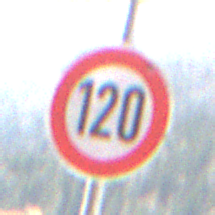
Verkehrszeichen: Geschwindigkeit120
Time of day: Midday
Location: Outdoor (Nature)
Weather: PartlyCloudy
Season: NotSpecified
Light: Natural